Question: I am trying to pass credentials to a website so I can use file_get_contents on it to extract some data but it is not working, I am getting a blank page so any idea what is wrong here?
'''
<?php
$username="munged@ring.gil.com";
$password="Koin";
$url="confluence.rogersdigitalmedia.com";
$ch = curl_init();
curl_setopt($ch, CURLOPT_URL, $url);
curl_setopt($ch, CURLOPT_RETURNTRANSFER, true);
curl_setopt($ch, CURLOPT_USERPWD, "$username:$password");
curl_setopt($ch, CURLOPT_HTTPAUTH, CURLAUTH_BASIC);
$output = curl_exec($ch);
$info = curl_getinfo($ch);
curl_close($ch);
$str= file_get_contents("confluence.rogersdigitalmedia.com/display/prodsupport/Team+Calendar");
echo $str;
?>
'''
Here is the new code it is still not working stuck at login screen when I do get contents....
'''
<?php
$username="munged@gil.ro.com";
$password="Koin";
$url="confluence.rogersdigitalmedia.com";
$ch = curl_init();
curl_setopt($ch, CURLOPT_URL, $url);
curl_setopt($ch, CURLOPT_RETURNTRANSFER, true);
//Replaced due to special chars in url for username and pass
//curl_setopt($ch, CURLOPT_USERPWD, "$username:$password");
curl_setopt($ch, CURLOPT_USERPWD, urlencode($username) . ':' . urlencode($password));
curl_setopt($ch, CURLOPT_HTTPAUTH, CURLAUTH_BASIC);
$output = curl_exec($ch);
$info = curl_getinfo($ch);
curl_close($ch);
echo file_get_contents('http://confluence.rogersdigitalmedia.com/exportword?pageId=<PHONE>');
?>
'''
New code: I know '$url' is the URL for which I have to login, but what do I put in '$data'? I know it's my login info, but how do I put it (e.g., <username> space <password>)?
'''
<?php
function do_post_request($url, $data, $optional_headers = null)
{
$params = array('http' => array(
'method' => 'POST',
'content' => $data
));
if ($optional_headers !== null) {
$params['http']['header'] = $optional_headers;
}
$ctx = stream_context_create($params);
$fp = @fopen($url, 'rb', false, $ctx);
if (!$fp) {
throw new Exception("Problem with $url, $php_errormsg");
}
$response = @stream_get_contents($fp);
if ($response === false) {
throw new Exception("Problem reading data from $url, $php_errormsg");
}
return $response;
}
'''
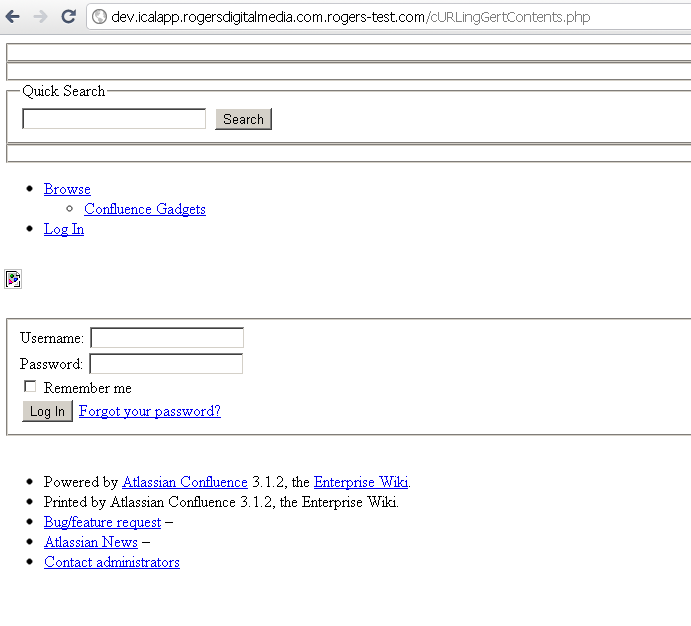
Answer: '@''''
curl_setopt($ch, CURLOPT_USERPWD, urlencode($username) . ':' . urlencode($password));
'''
'@'':'
Scrap all that. Your edit shows that you have a fundamental misapprehension about how HTTP works. You can't use CURL to pass HTTP login credentials to a site that expects a web form to be filled out and then expect to be able to log in with 'file_get_contents' (which is part of a completely separate API).
In terms of how you actually do this... First, find out whether the site has an API. If it does not, find out whether they actually want you to be screen-scraping. It would be bad form to screen-scrape a website that doesn't allow it. It may well in fact be a breach of copyright law.
Second, program to the API. This means logging in in the way that the site enforces. This will be with form values (which you will need to send in 'CURLOPT_POSTFIELDS', probably) and cookies (which you will need to use in every request, probably using 'CURLOPT_COOKIEFILE').
Work at understanding how the client-server relationship works, study the API and don't just chuck code at the problem and expect it to work.